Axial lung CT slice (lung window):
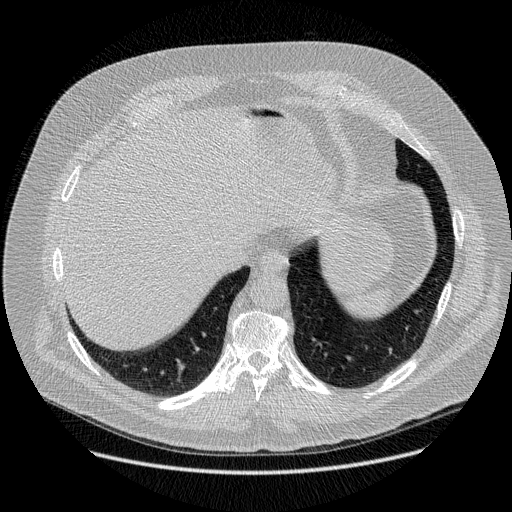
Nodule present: no